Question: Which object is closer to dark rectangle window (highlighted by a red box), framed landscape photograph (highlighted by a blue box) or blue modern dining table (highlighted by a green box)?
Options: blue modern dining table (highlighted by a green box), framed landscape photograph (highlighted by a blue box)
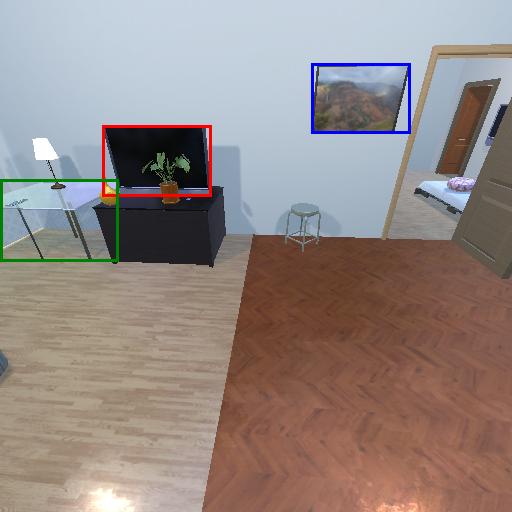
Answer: blue modern dining table (highlighted by a green box)